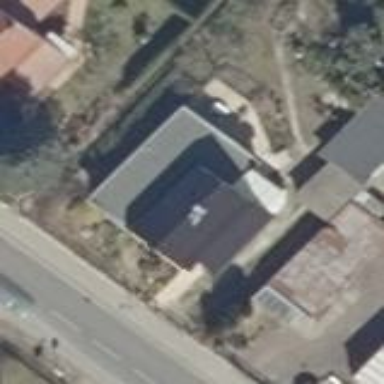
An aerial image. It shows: Round-gabled house.